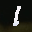
Label: 1